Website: apple
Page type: payment
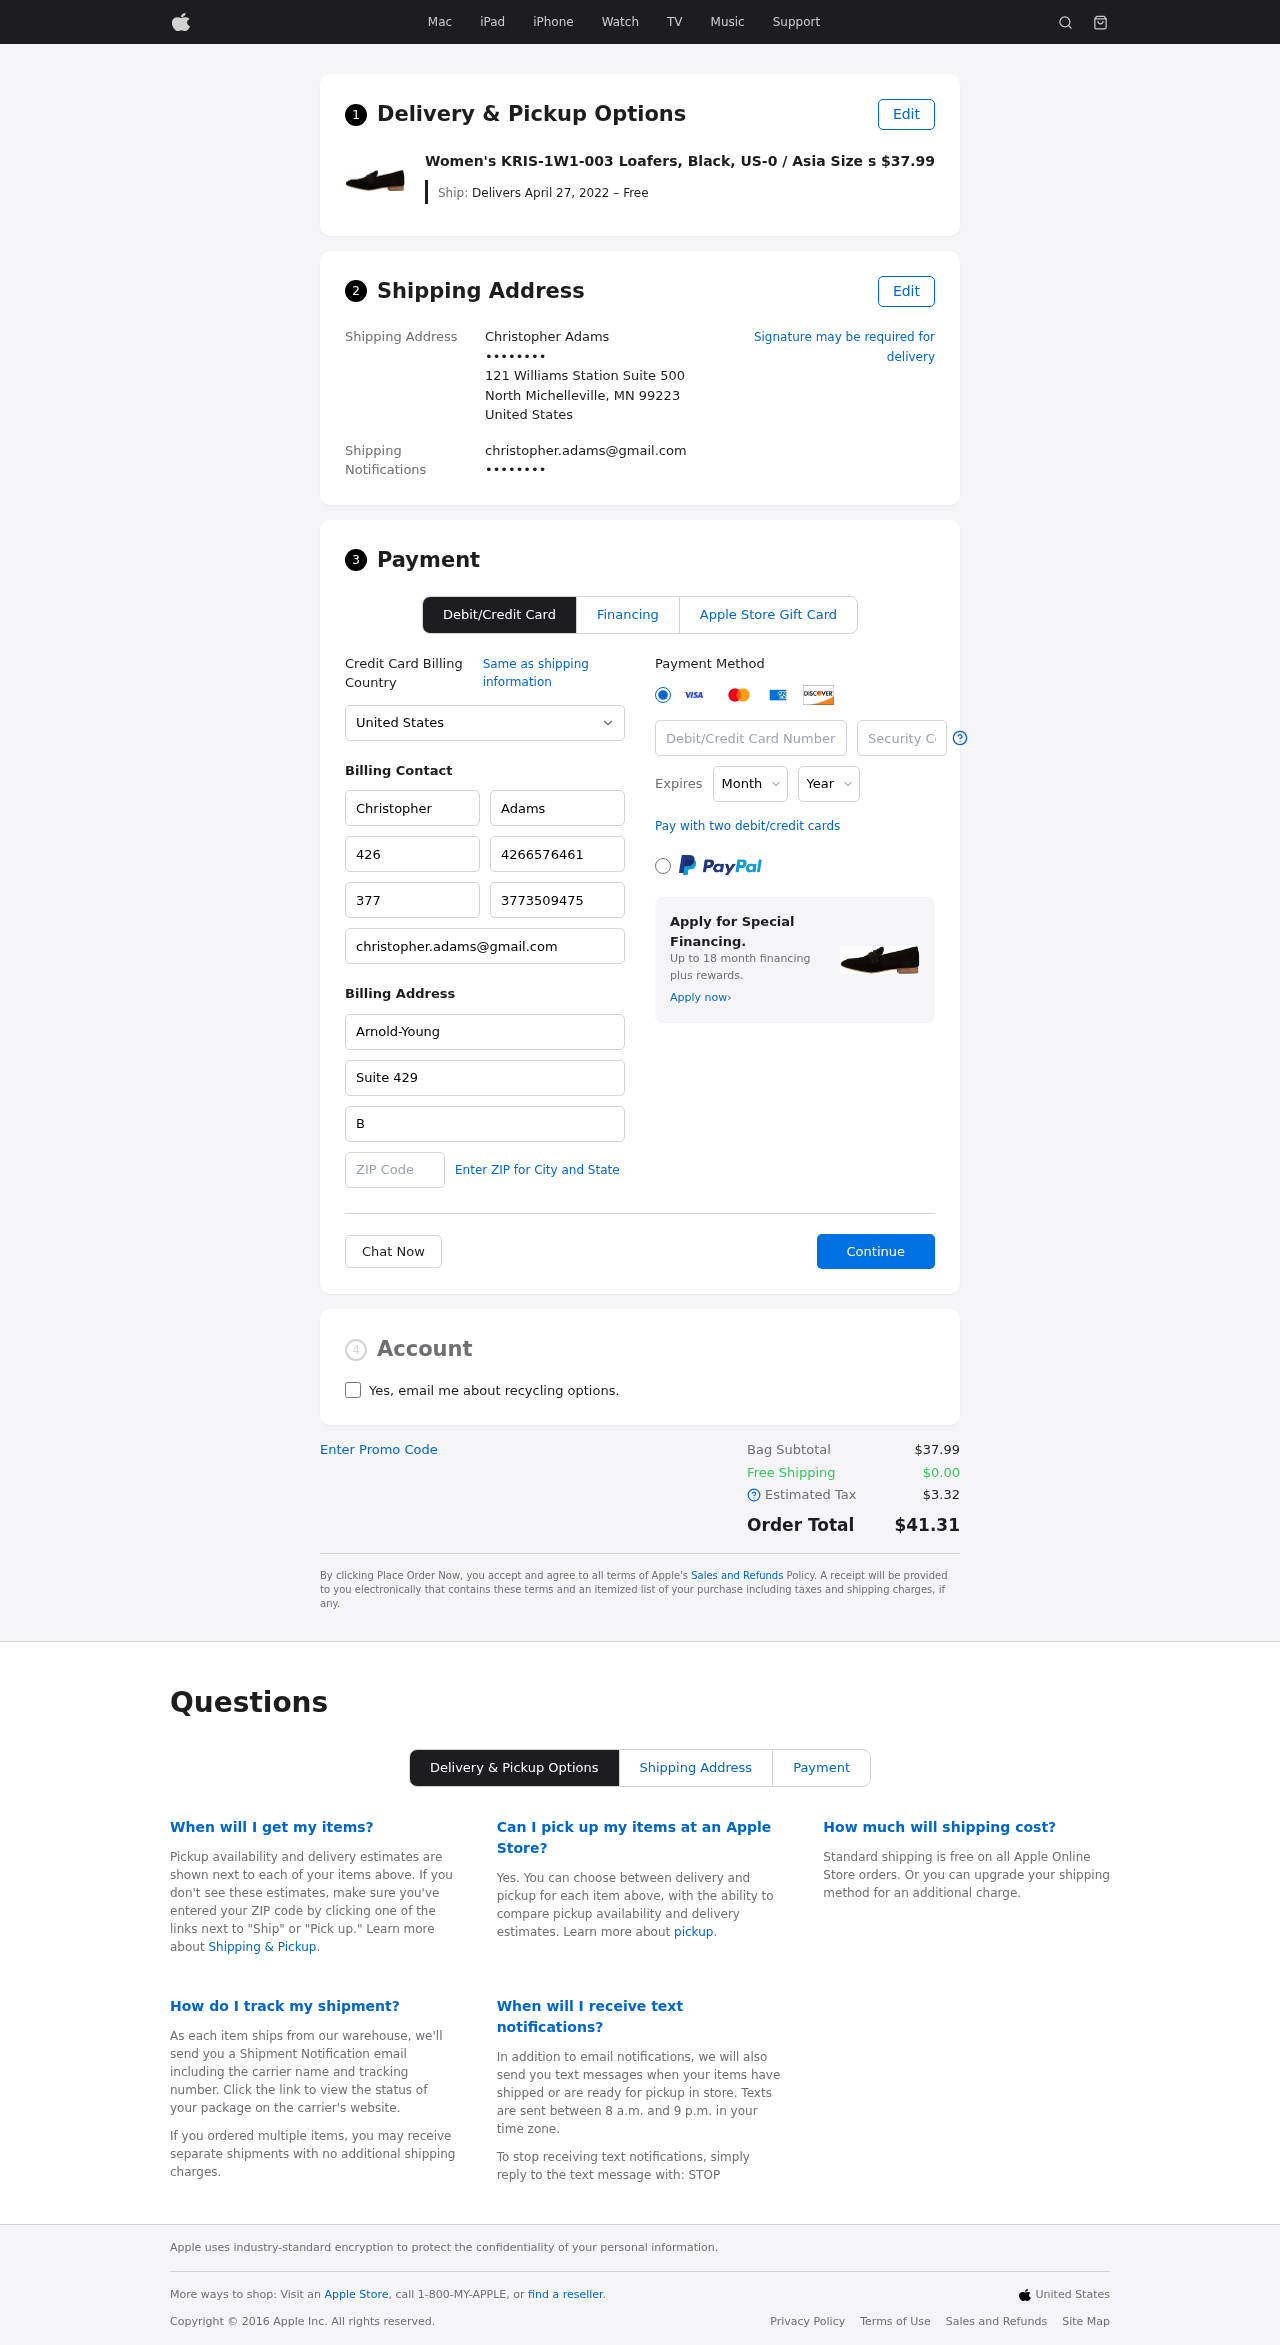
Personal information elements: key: PII_CARD_CVV
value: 015
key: PII_CARD_EXPIRY_MONTH
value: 10
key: PII_CARD_EXPIRY_YEAR
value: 29
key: PII_CARD_NUMBER
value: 4144 0937 4559 9385
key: PII_CITY_STATE_ZIP
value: North Michelleville, MN 99223
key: PII_COMPANY
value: Arnold-Young
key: PII_COUNTRY
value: United States
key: PII_EMAIL
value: christopher.adams@gmail.com
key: PII_EMAIL2
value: christopher.adams@gmail.com
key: PII_FIRSTNAME
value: Christopher
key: PII_FULLNAME
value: Christopher Adams
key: PII_LASTNAME
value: Adams
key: PII_PHONE3
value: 4266576461
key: PII_PHONE_ALT
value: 3773509475
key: PII_PHONE_ALT_AREA
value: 377
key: PII_PHONE_AREA
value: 426
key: PII_POSTCODE2
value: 40151
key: PII_SECURITY_CODE
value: BC89
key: PII_STREET
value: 121 Williams Station Suite 500
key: PII_STREET2
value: Suite 429
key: PII_PHONE
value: ••••••••
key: PII_PHONE2
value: ••••••••
Product elements: key: PRODUCT1_NAME
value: Women's KRIS-1W1-003 Loafers, Black, US-0 / Asia Size s
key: PRODUCT1_PRICE
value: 37.99
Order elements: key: ORDER_DELIVERY_DATE
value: Delivers April 27, 2022 – Free
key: ORDER_SUBTOTAL
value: $37.99
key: ORDER_SHIPPING_COST
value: $0.00
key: ORDER_TAX
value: $3.32
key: ORDER_TOTAL
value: $41.31